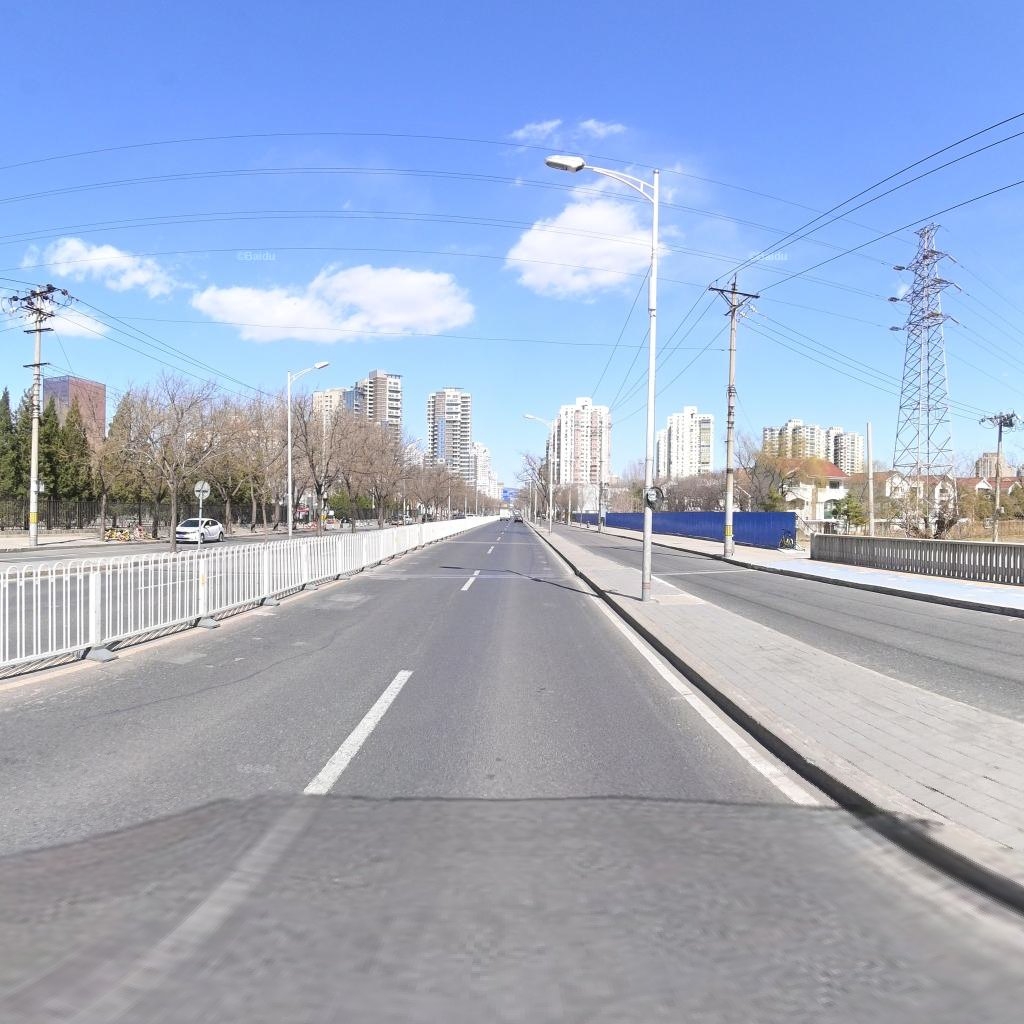
Region: Chaoyang
Road damage annotations: longitudinal patch